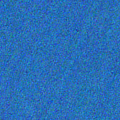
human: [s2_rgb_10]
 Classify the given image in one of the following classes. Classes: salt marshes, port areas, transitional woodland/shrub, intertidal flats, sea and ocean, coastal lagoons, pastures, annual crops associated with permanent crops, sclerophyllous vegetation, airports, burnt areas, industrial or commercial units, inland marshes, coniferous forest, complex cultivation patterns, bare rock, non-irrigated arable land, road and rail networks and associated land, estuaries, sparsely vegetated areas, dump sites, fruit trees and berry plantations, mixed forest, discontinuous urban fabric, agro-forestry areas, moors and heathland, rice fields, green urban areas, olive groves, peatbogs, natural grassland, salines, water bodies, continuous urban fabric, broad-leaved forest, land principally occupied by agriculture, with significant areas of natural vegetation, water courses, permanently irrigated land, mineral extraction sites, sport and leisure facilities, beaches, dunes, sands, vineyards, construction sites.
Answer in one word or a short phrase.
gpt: sea and ocean